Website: apple
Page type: billing-address
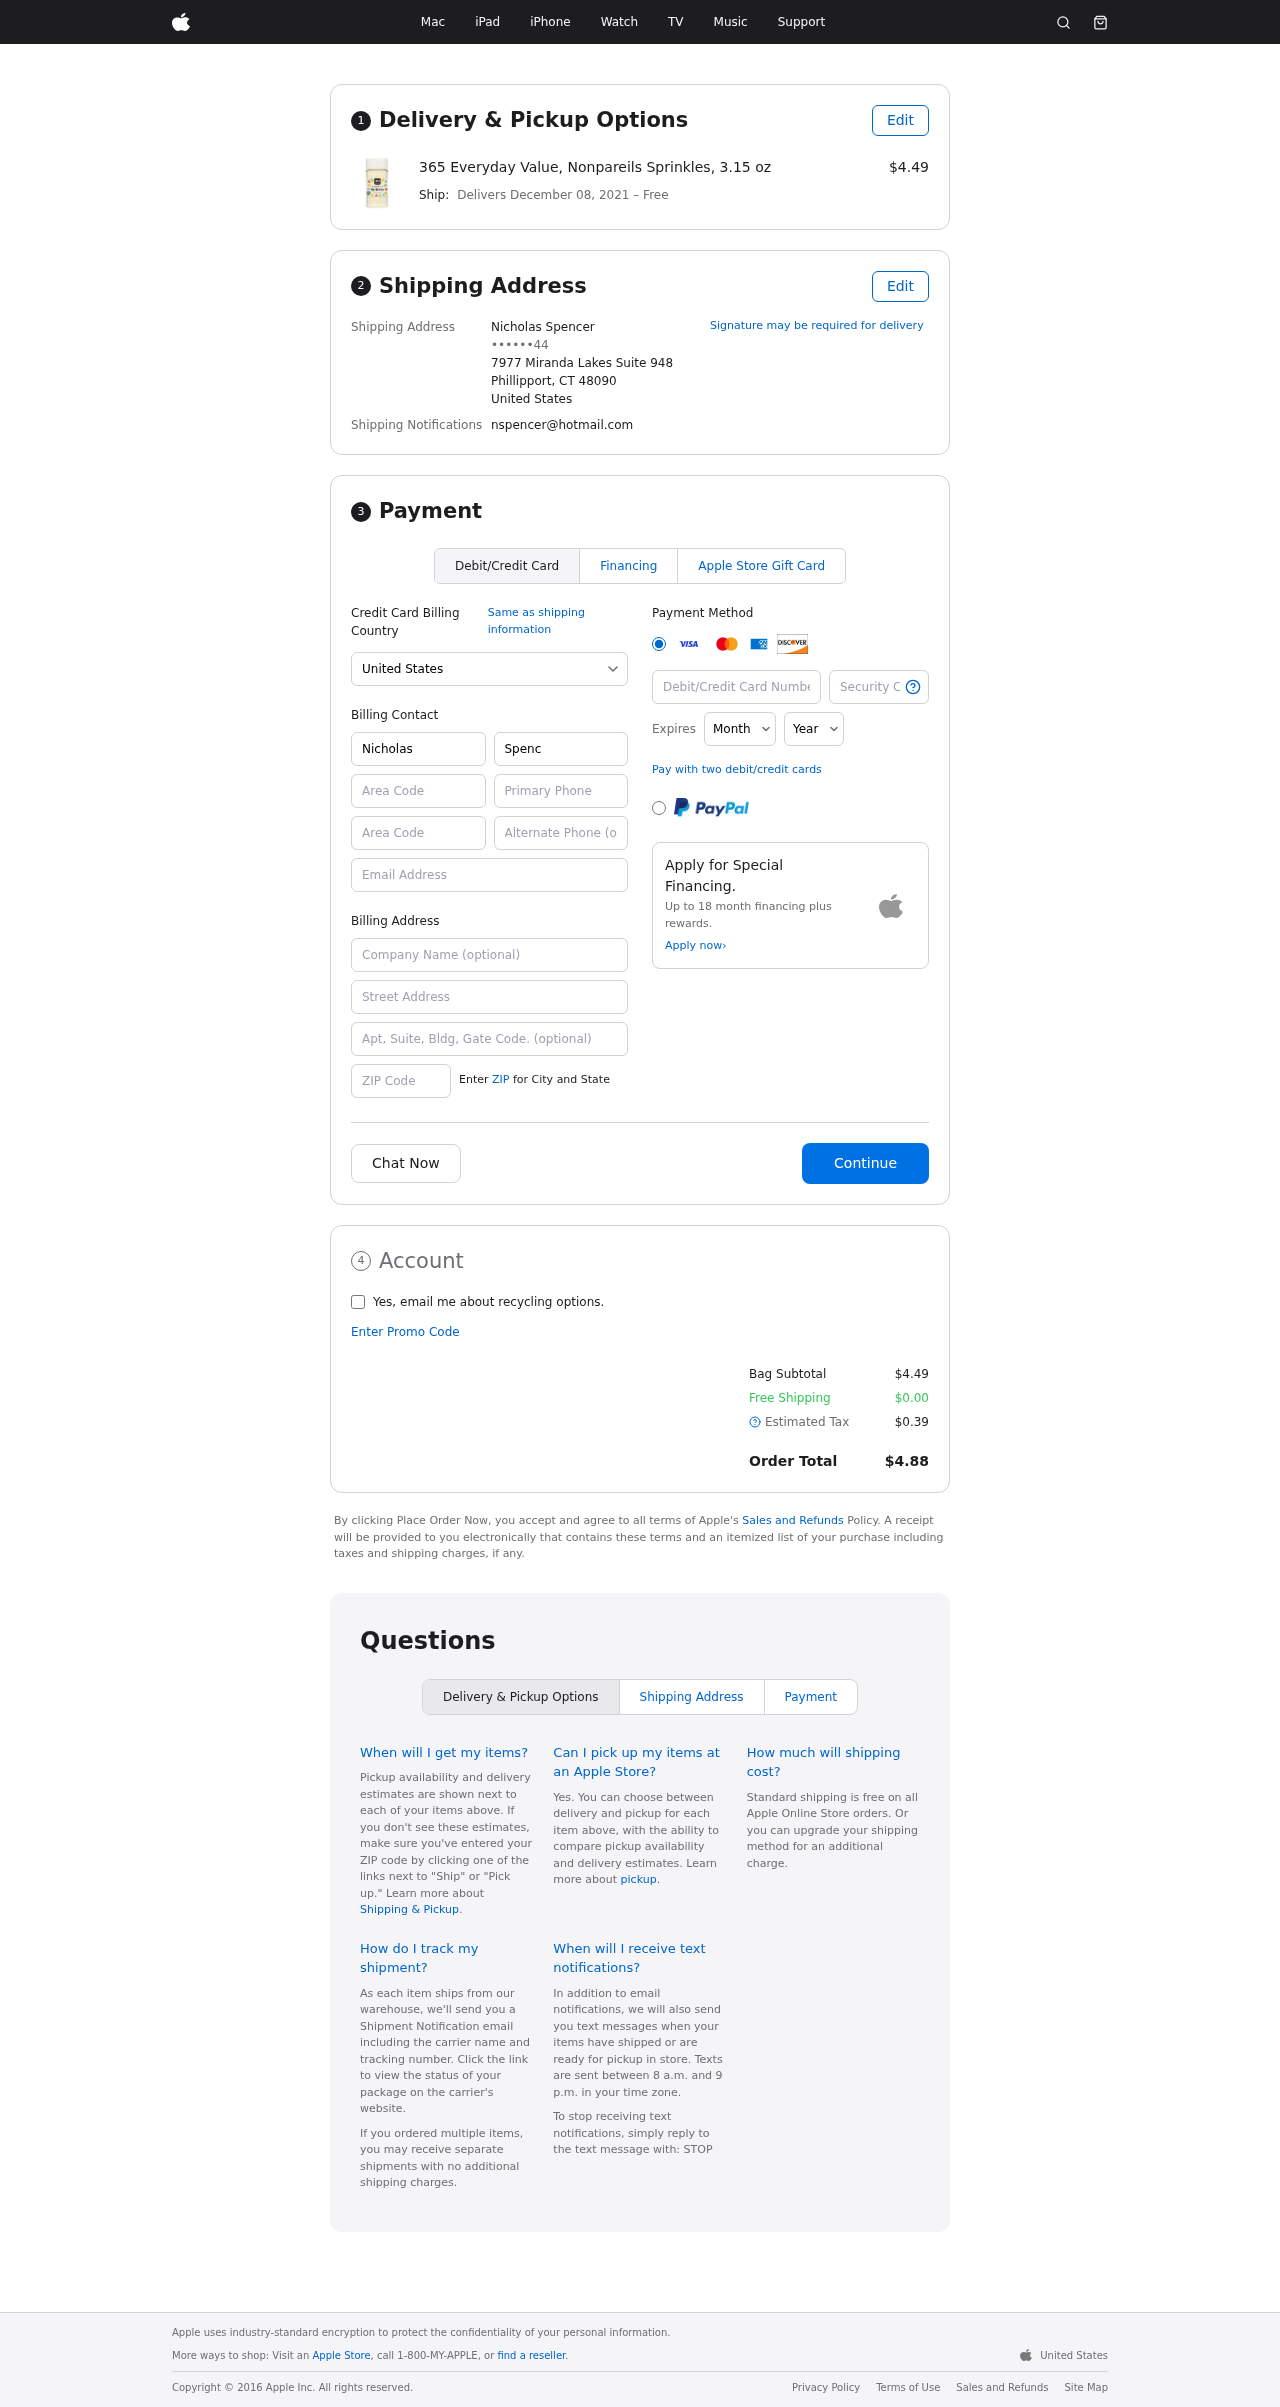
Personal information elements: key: PII_CARD_CVV
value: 9218
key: PII_CARD_EXPIRY_MONTH
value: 02
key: PII_CARD_EXPIRY_YEAR
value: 28
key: PII_CARD_NUMBER
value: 3708 9001 6608 560
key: PII_CITY_STATE_ZIP
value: Phillipport, CT 48090
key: PII_COUNTRY
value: United States
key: PII_EMAIL
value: nspencer@hotmail.com
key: PII_FULLNAME
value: Nicholas Spencer
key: PII_STREET
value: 7977 Miranda Lakes Suite 948
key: PII_PHONE_MASKED
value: ••••••44
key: PII_BILLING_FIRSTNAME
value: Nicholas
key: PII_BILLING_LASTNAME
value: Spencer
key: PII_BILLING_PHONE_AREA
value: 859
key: PII_BILLING_PHONE
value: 8594158644
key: PII_BILLING_EMAIL
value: nspencer@hotmail.com
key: PII_BILLING_STREET
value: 7977 Miranda Lakes Suite 948
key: PII_BILLING_STREET2
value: Suite 029
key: PII_BILLING_POSTCODE
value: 48090
Product elements: key: PRODUCT1_NAME
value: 365 Everyday Value, Nonpareils Sprinkles, 3.15 oz
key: PRODUCT1_PRICE
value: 4.49
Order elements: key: ORDER_DELIVERY_DATE
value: December 08, 2021
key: ORDER_SUBTOTAL
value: $4.49
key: ORDER_SHIPPING_COST
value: $0.00
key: ORDER_TAX
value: $0.39
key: ORDER_TOTAL
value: $4.88